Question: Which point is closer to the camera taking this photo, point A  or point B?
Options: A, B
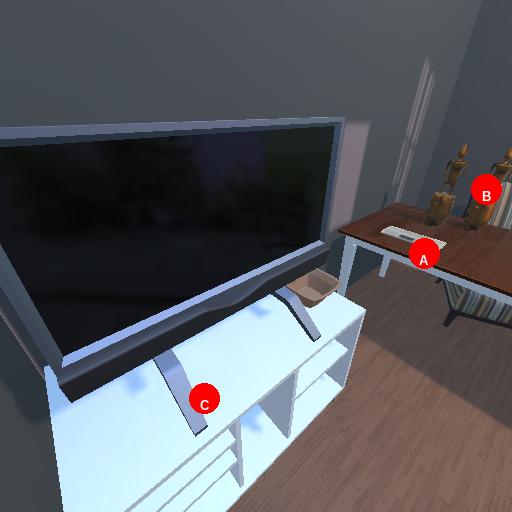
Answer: A